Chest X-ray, PA view. Patient: 37 years old, sex F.
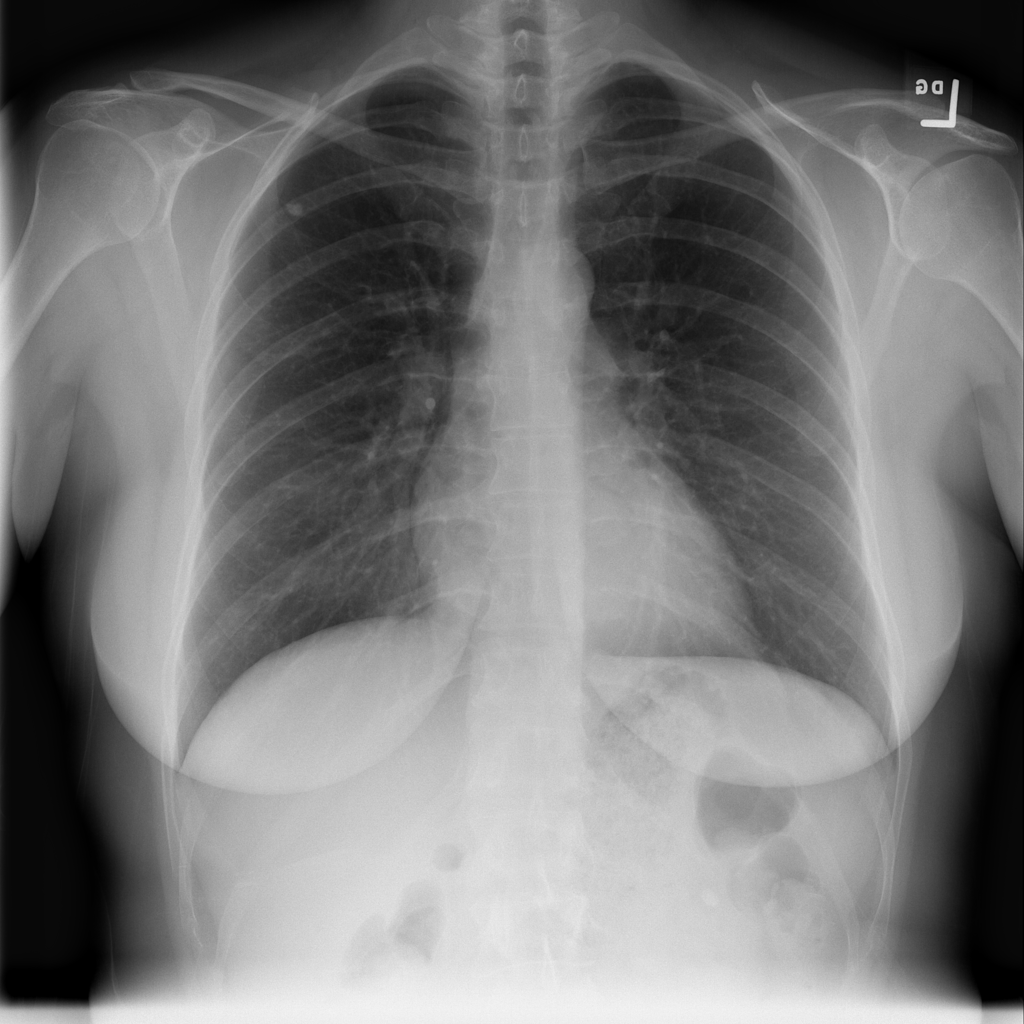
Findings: No Finding